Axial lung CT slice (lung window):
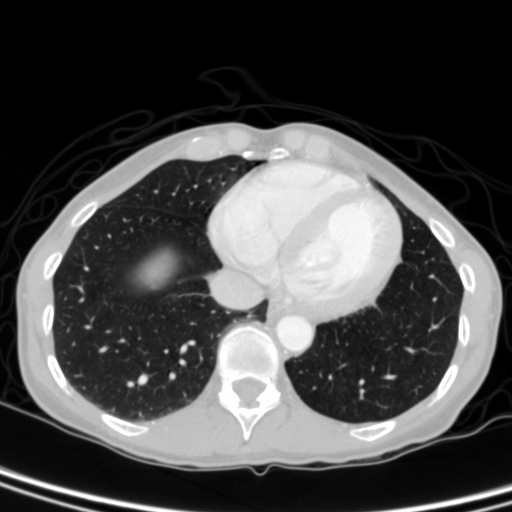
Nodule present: no